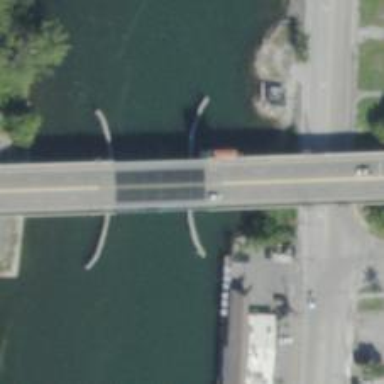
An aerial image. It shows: Primary highway crossing bascule movable bridge.